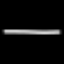
Label: line